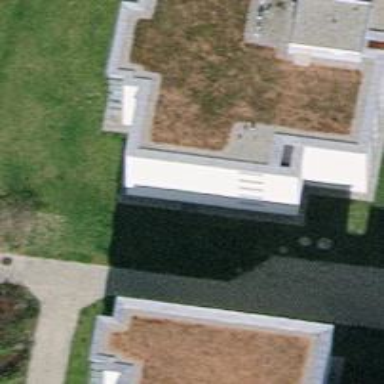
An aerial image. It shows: Flat-roofed apartment building.